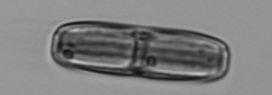
Label: Ephemera